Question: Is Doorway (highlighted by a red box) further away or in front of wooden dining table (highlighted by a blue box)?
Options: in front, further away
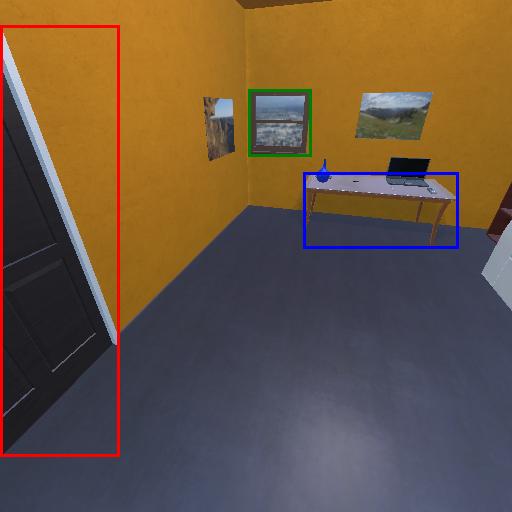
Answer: in front